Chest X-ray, PA view. Patient: 45 years old, sex M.
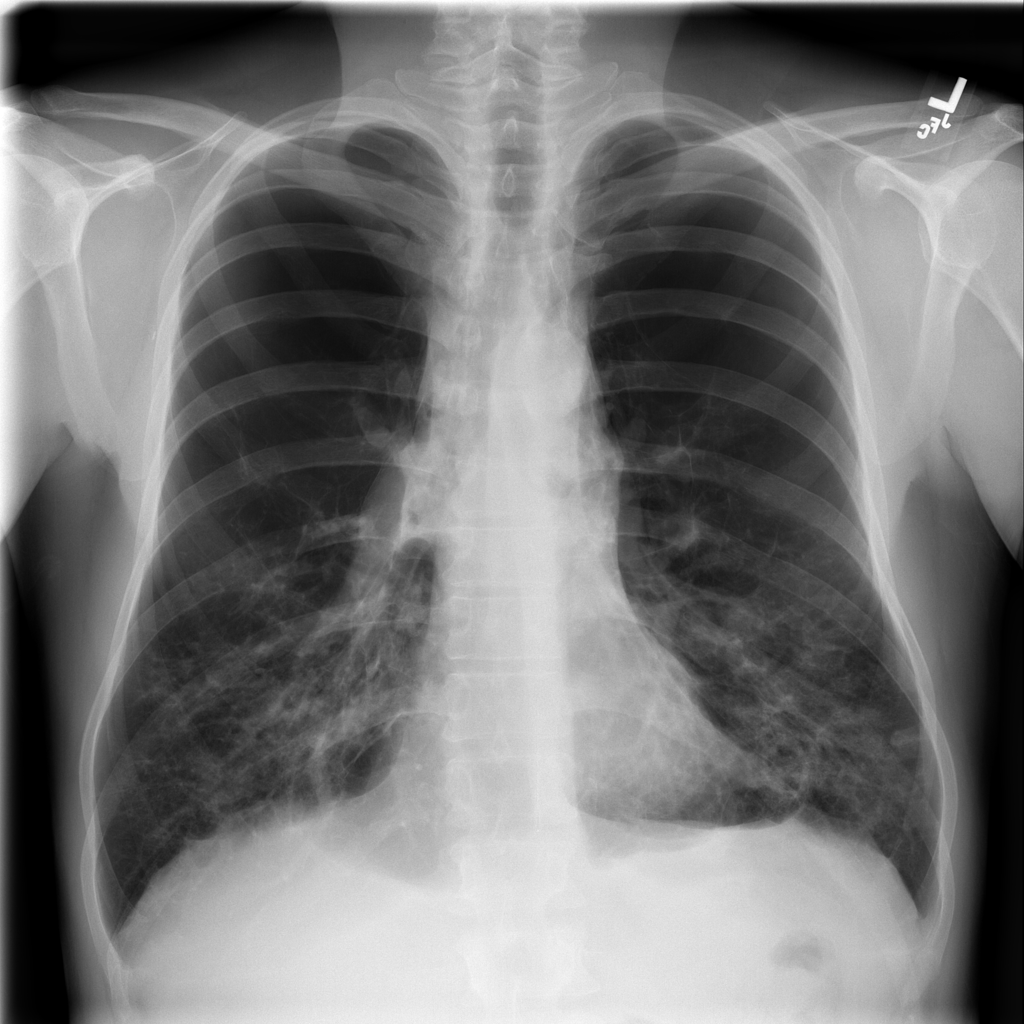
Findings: No Finding